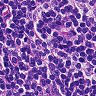
Metastatic tissue present: no